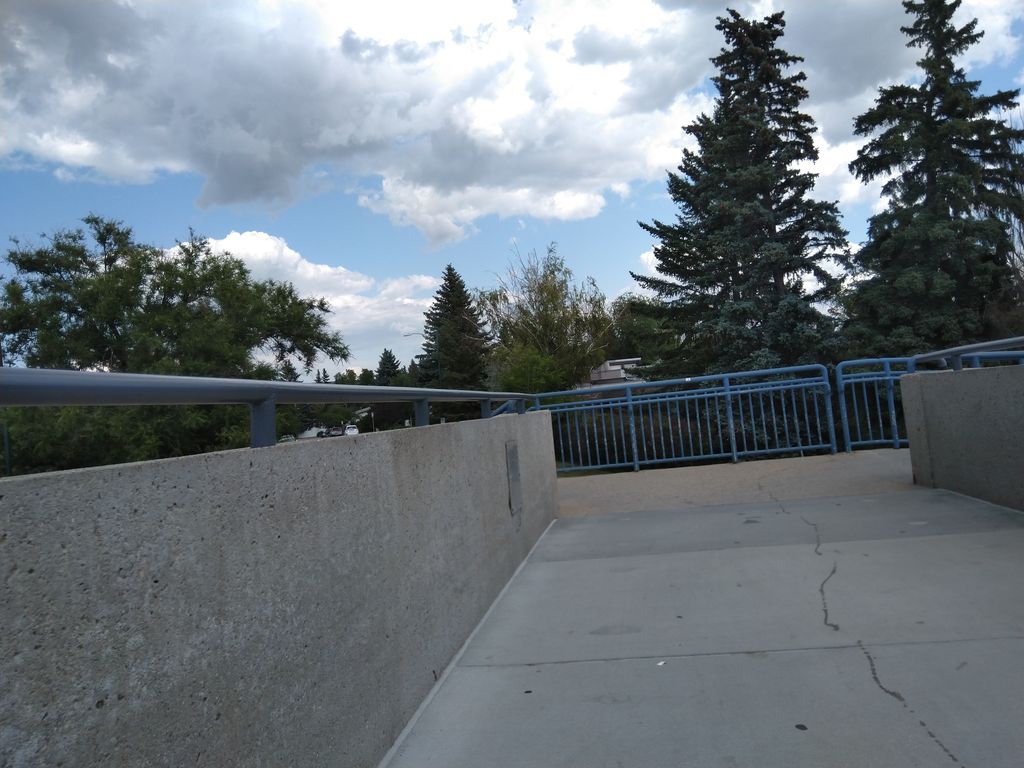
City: calgary